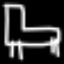
Label: chair